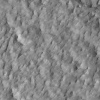
Atmospheric dust classification: not_dusty